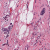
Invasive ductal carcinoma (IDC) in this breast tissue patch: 1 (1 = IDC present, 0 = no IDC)